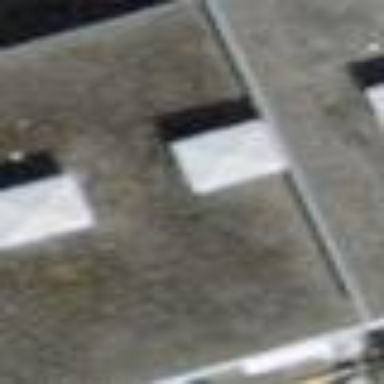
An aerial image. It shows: Terrace building with flat roof.